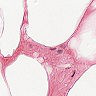
Metastatic tissue present: no